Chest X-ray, AP view. Patient: 65 years old, sex M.
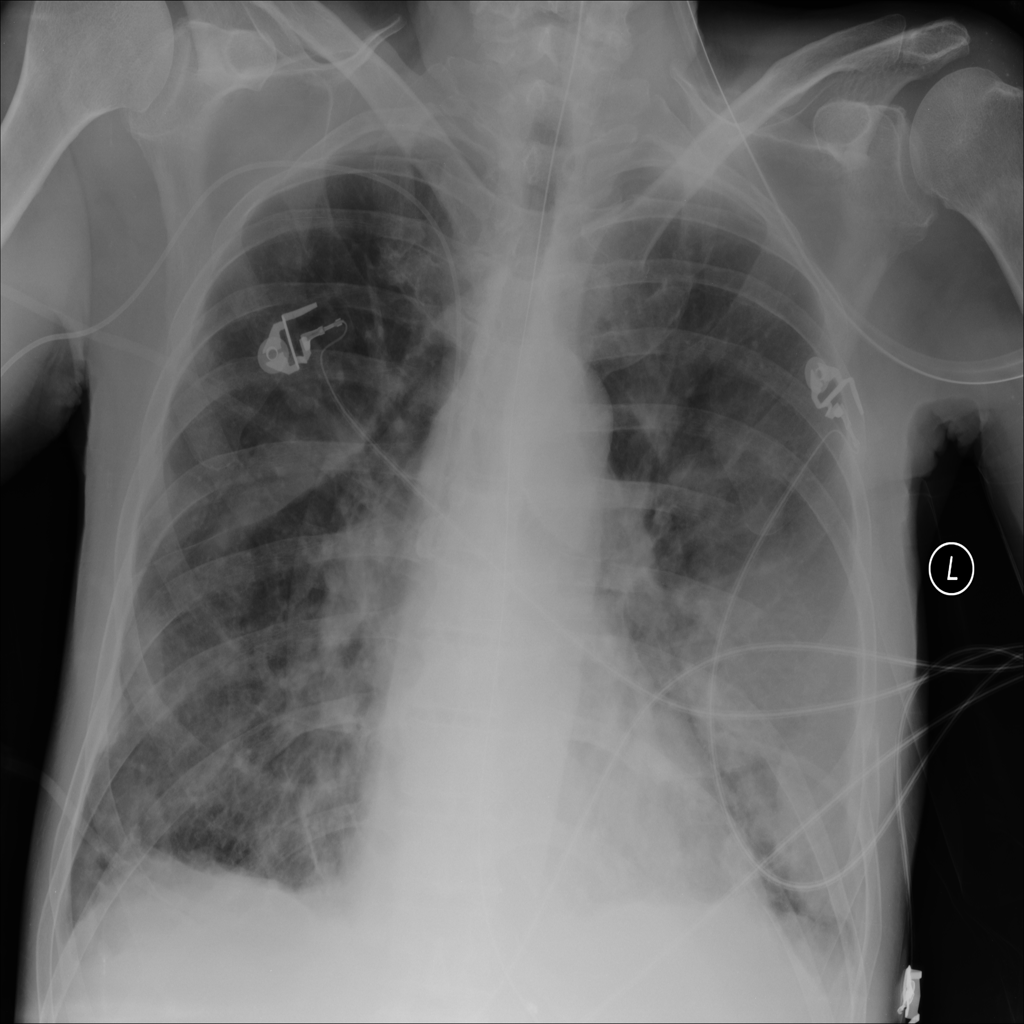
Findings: Mass, Nodule, Pleural_Thickening